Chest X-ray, AP view. Patient: 67 years old, sex M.
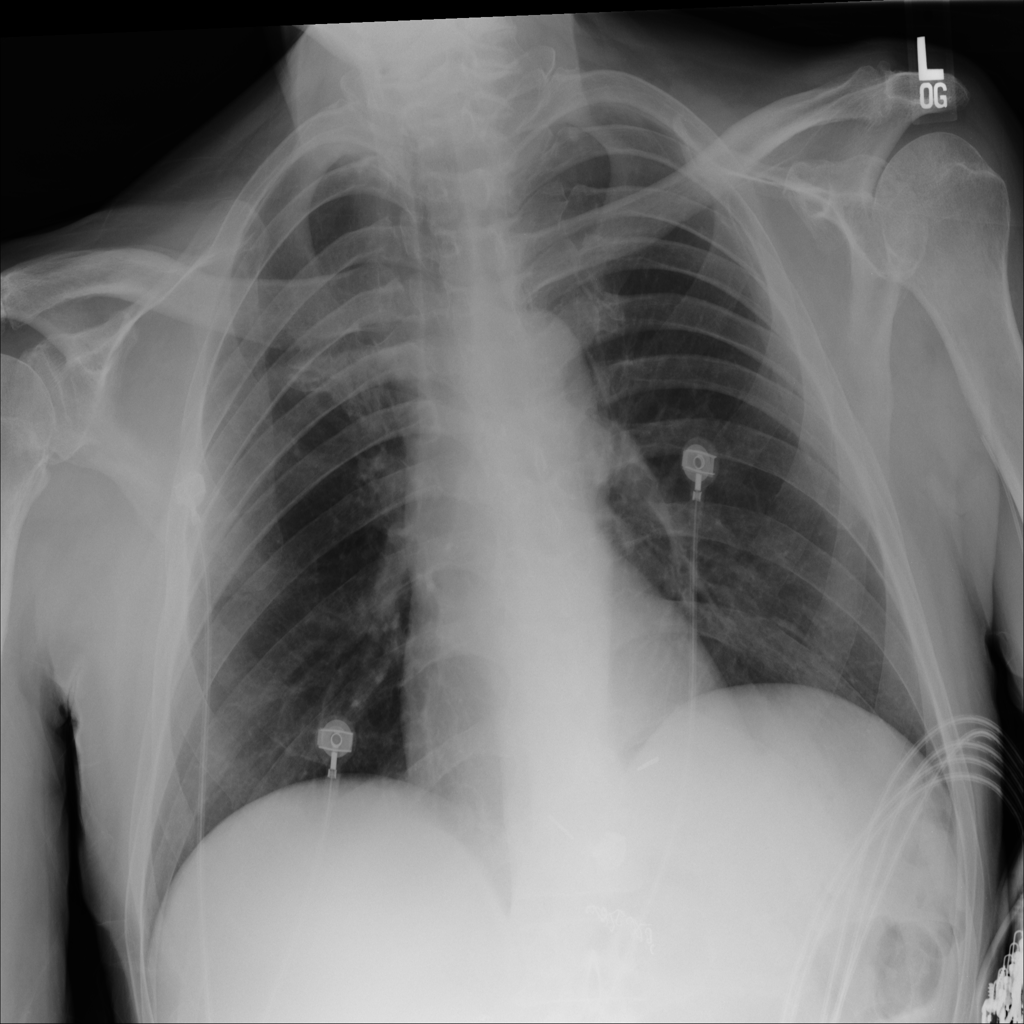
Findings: No Finding